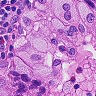
Metastatic tissue present: no